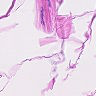
Metastatic tissue present: no